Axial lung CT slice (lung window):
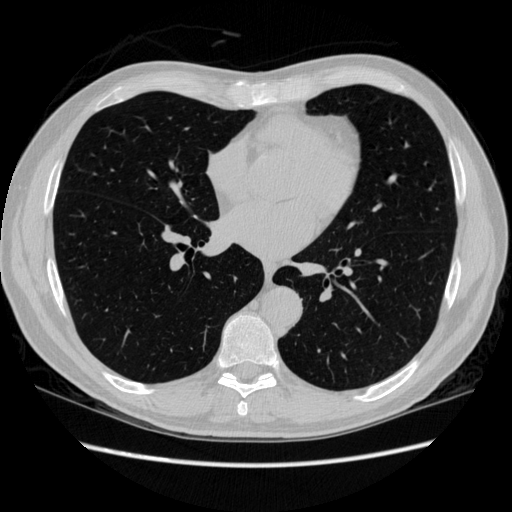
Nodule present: no